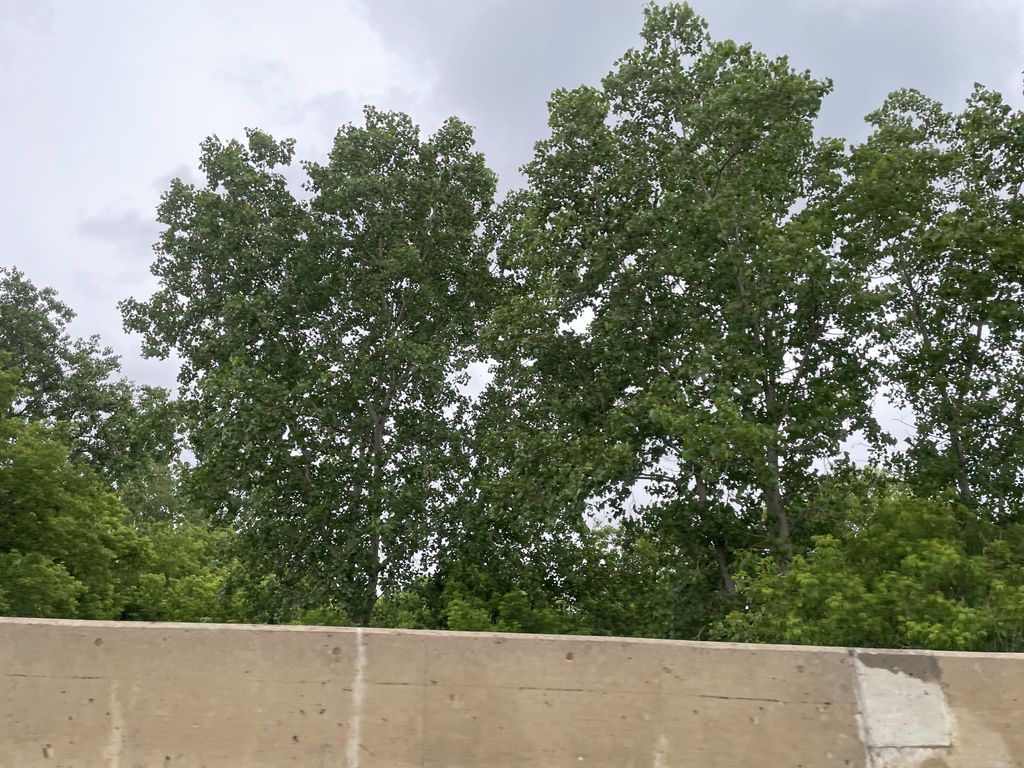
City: kitchener-waterloo